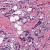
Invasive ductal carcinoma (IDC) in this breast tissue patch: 1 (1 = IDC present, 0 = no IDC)